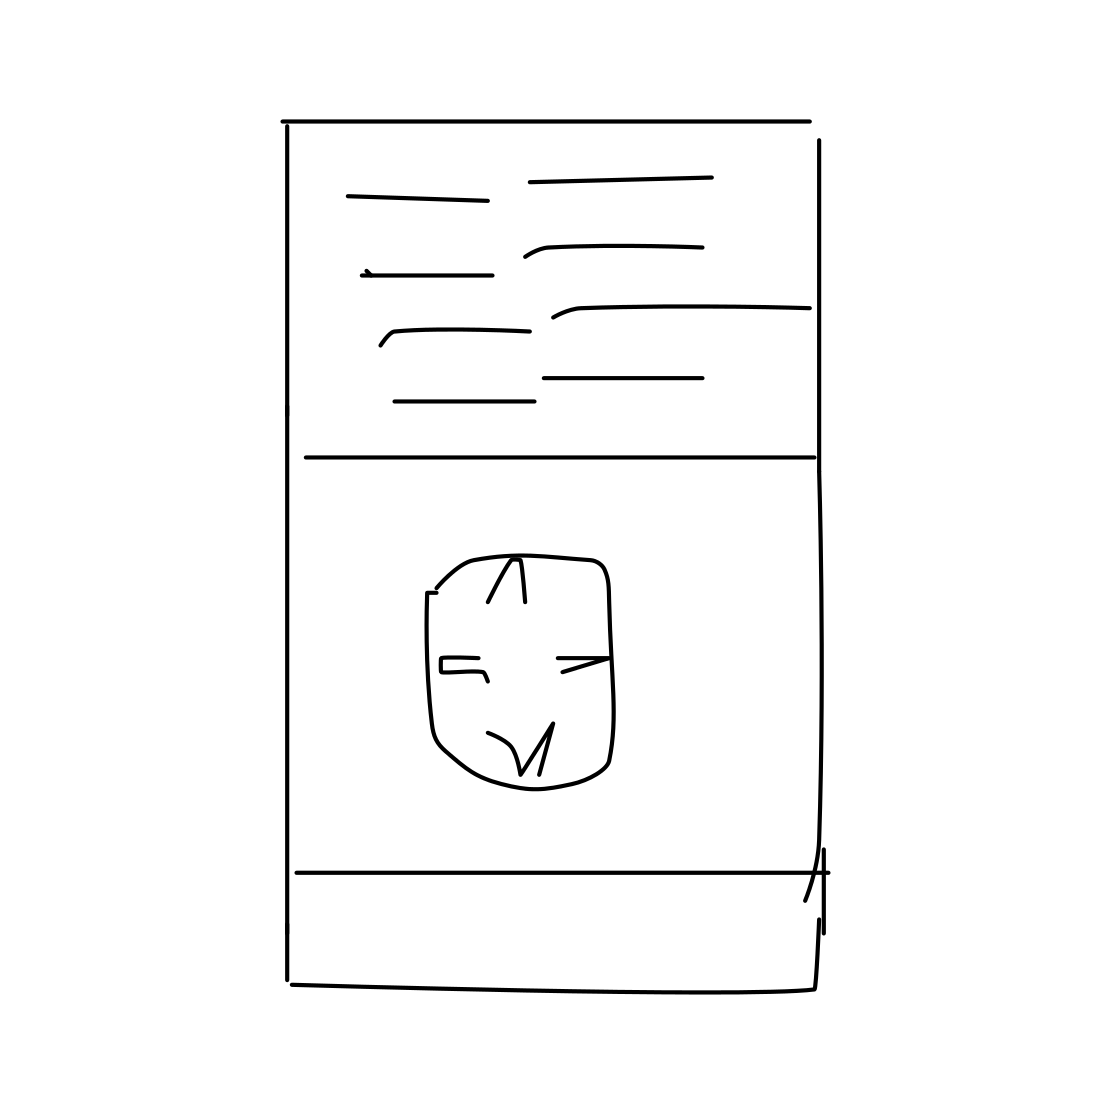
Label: ipod